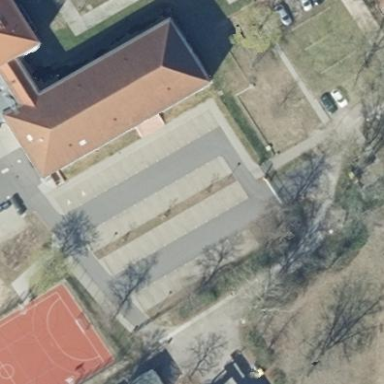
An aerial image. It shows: Building being used as sports hall.